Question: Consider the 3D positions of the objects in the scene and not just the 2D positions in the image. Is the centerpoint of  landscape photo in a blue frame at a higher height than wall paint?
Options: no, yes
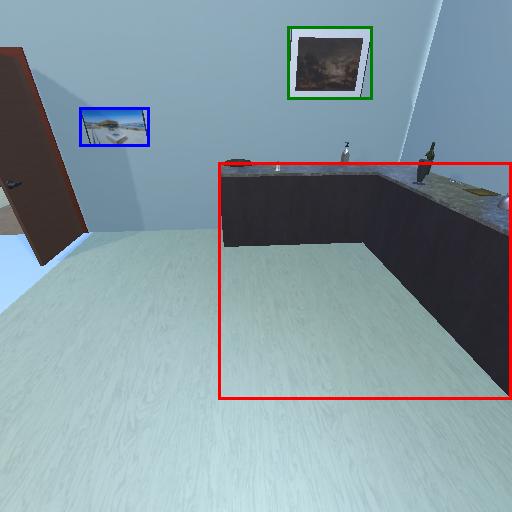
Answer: no